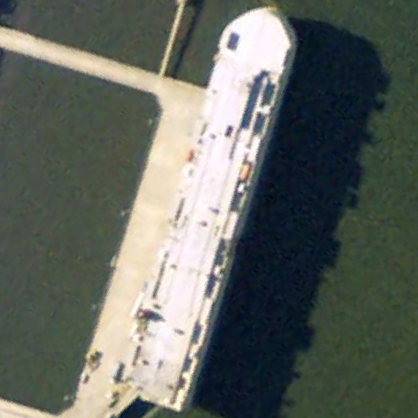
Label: civil